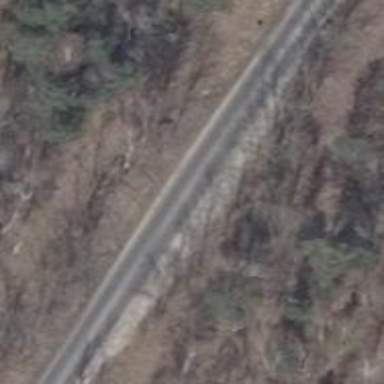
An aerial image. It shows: Passing place on the road.